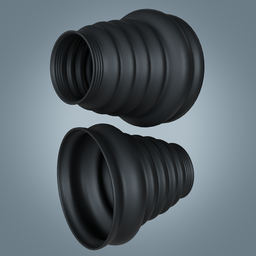
Label: mechanical